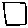
Label: square